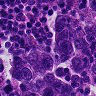
Metastatic tissue present: no